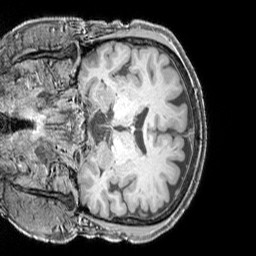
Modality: T1w
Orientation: coronal
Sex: male
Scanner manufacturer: siemens
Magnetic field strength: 3 T
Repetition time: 2.3 s
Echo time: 0.00226 s